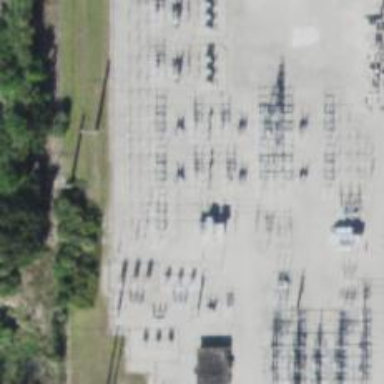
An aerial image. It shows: Switch used for power control.